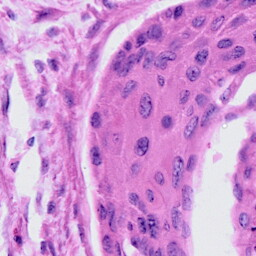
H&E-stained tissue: Cervix